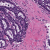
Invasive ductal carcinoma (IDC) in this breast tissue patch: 1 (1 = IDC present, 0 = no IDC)